Question: I am loading a pkl file into a dataframe and want to save it to excel using Excelwriter from pandas. Loading of the pkl file into a DF works fine, writing the frame to excel throws following error:
> ValueError("Cannot convert {0!r} to Excel".format(value)
I do not know what is wrong.
I have anaconda with python 3.7 installed on one computer where the code works fine and runs without problems. However, on a different computer (with python 3.7 and freshly installed pandas and pickle), it fails... any help is appreciated!
The pkl file is a file that has sorted academic litterature in it - so nothing exciting.
'''
import pickle
import pandas as pd
from pandas import ExcelWriter
def open_pickle():
savename = 'neuro_10_neuron[TIAB]_19-02-19'
try:
with open(savename + '.pkl', 'rb') as f:
holder = pickle.load(f)
except FileNotFoundError:
print('Cannot find it!')
framed = pd.DataFrame.from_dict(holder)
writer = ExcelWriter(savename + '.xlsx')
framed.to_excel(writer)
writer.save()
open_pickle()
'''
Thanks in advance!
Below you find a picture of the entire error message. Maybe that points someone into a direction that might help me...

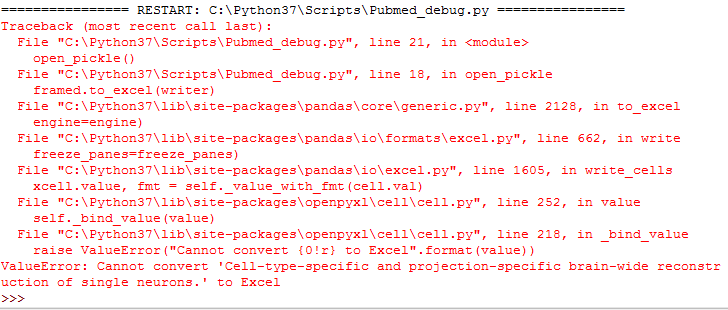
Answer: Well, for me the modification of the code after intstalling the module solved it. Code now looks like this:
'''
import pickle
import pandas as pd
from pandas import ExcelWriter
def open_pickle():
savename = 'neuro_10_neuron[TIAB] AND 2018[PDAT]_01-03-19'
try:
with open(savename + '.pkl', 'rb') as f:
holder = pickle.load(f)
except FileNotFoundError:
print('Cannot find it!')
framed = pd.DataFrame.from_dict(holder)
writer = ExcelWriter(savename + '.xlsx', engine='xlsxwriter')
framed.to_excel(writer)
writer.save()
return(framed)
a= open_pickle()
'''
Hope that helps, if anyone ever comes across something like this.
Cheers